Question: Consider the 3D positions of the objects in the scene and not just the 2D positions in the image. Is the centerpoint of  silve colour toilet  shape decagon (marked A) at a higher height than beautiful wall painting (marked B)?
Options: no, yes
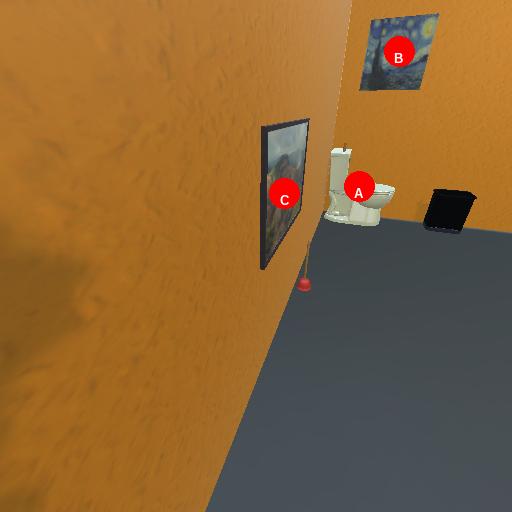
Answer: no